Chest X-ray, PA view. Patient: 43 years old, sex F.
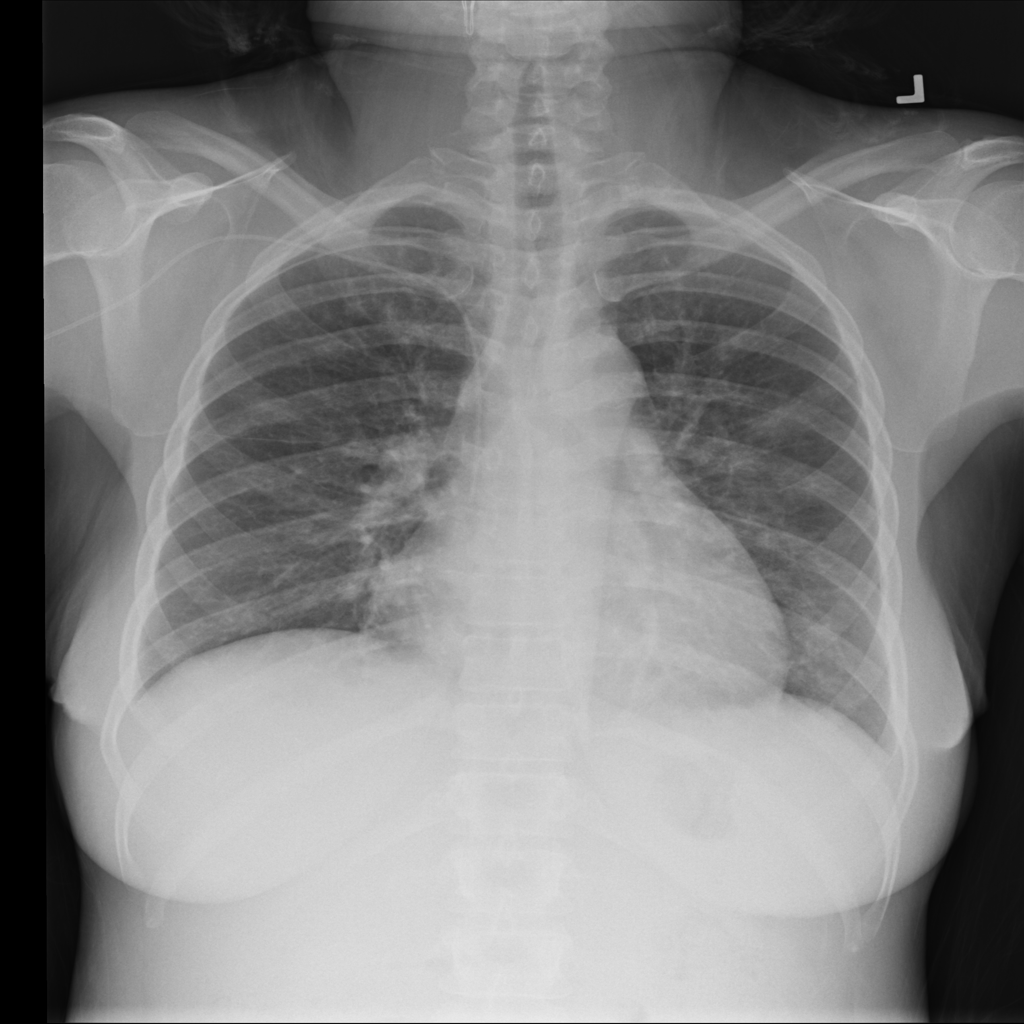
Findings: Cardiomegaly